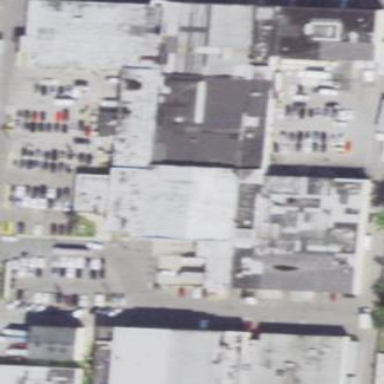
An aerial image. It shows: Industrial building.